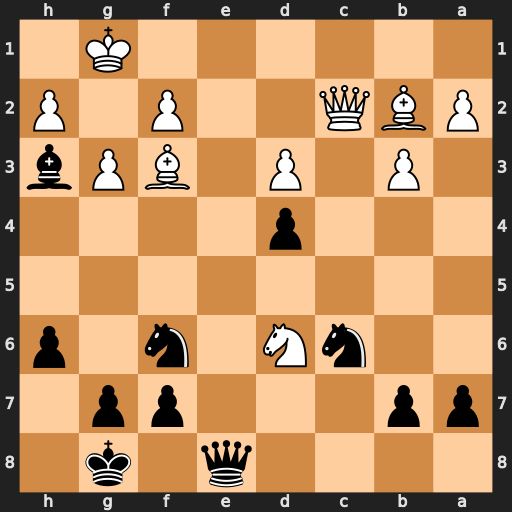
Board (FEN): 4q1k1/pp3pp1/2nN1n1p/8/3p4/1P1P1BPb/PBQ2P1P/6K1
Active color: b
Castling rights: -
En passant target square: -
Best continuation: Qe1#